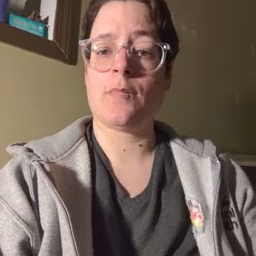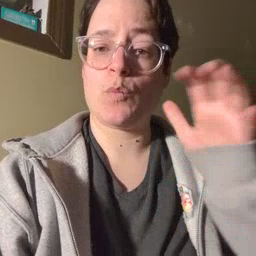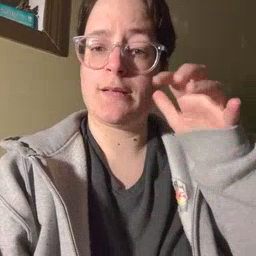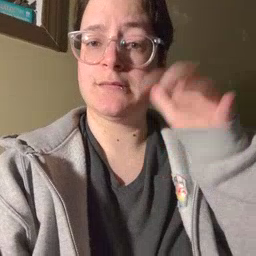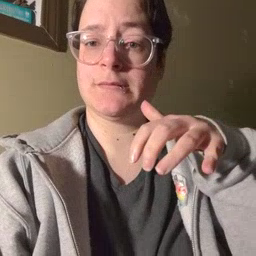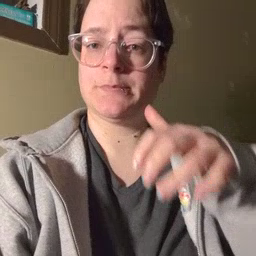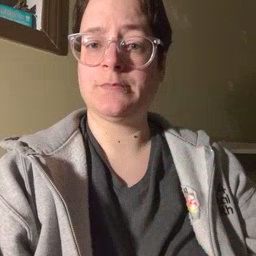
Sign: rain